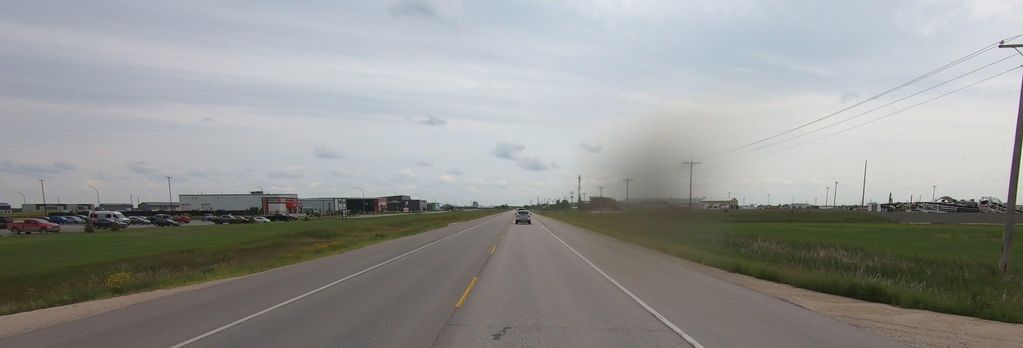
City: winnipeg